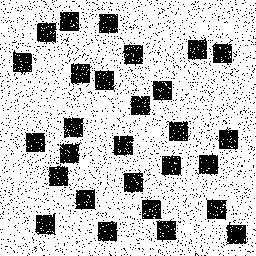
Squares: 28
Triangles: 0
Stars: 0
Total shapes: 28